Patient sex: M
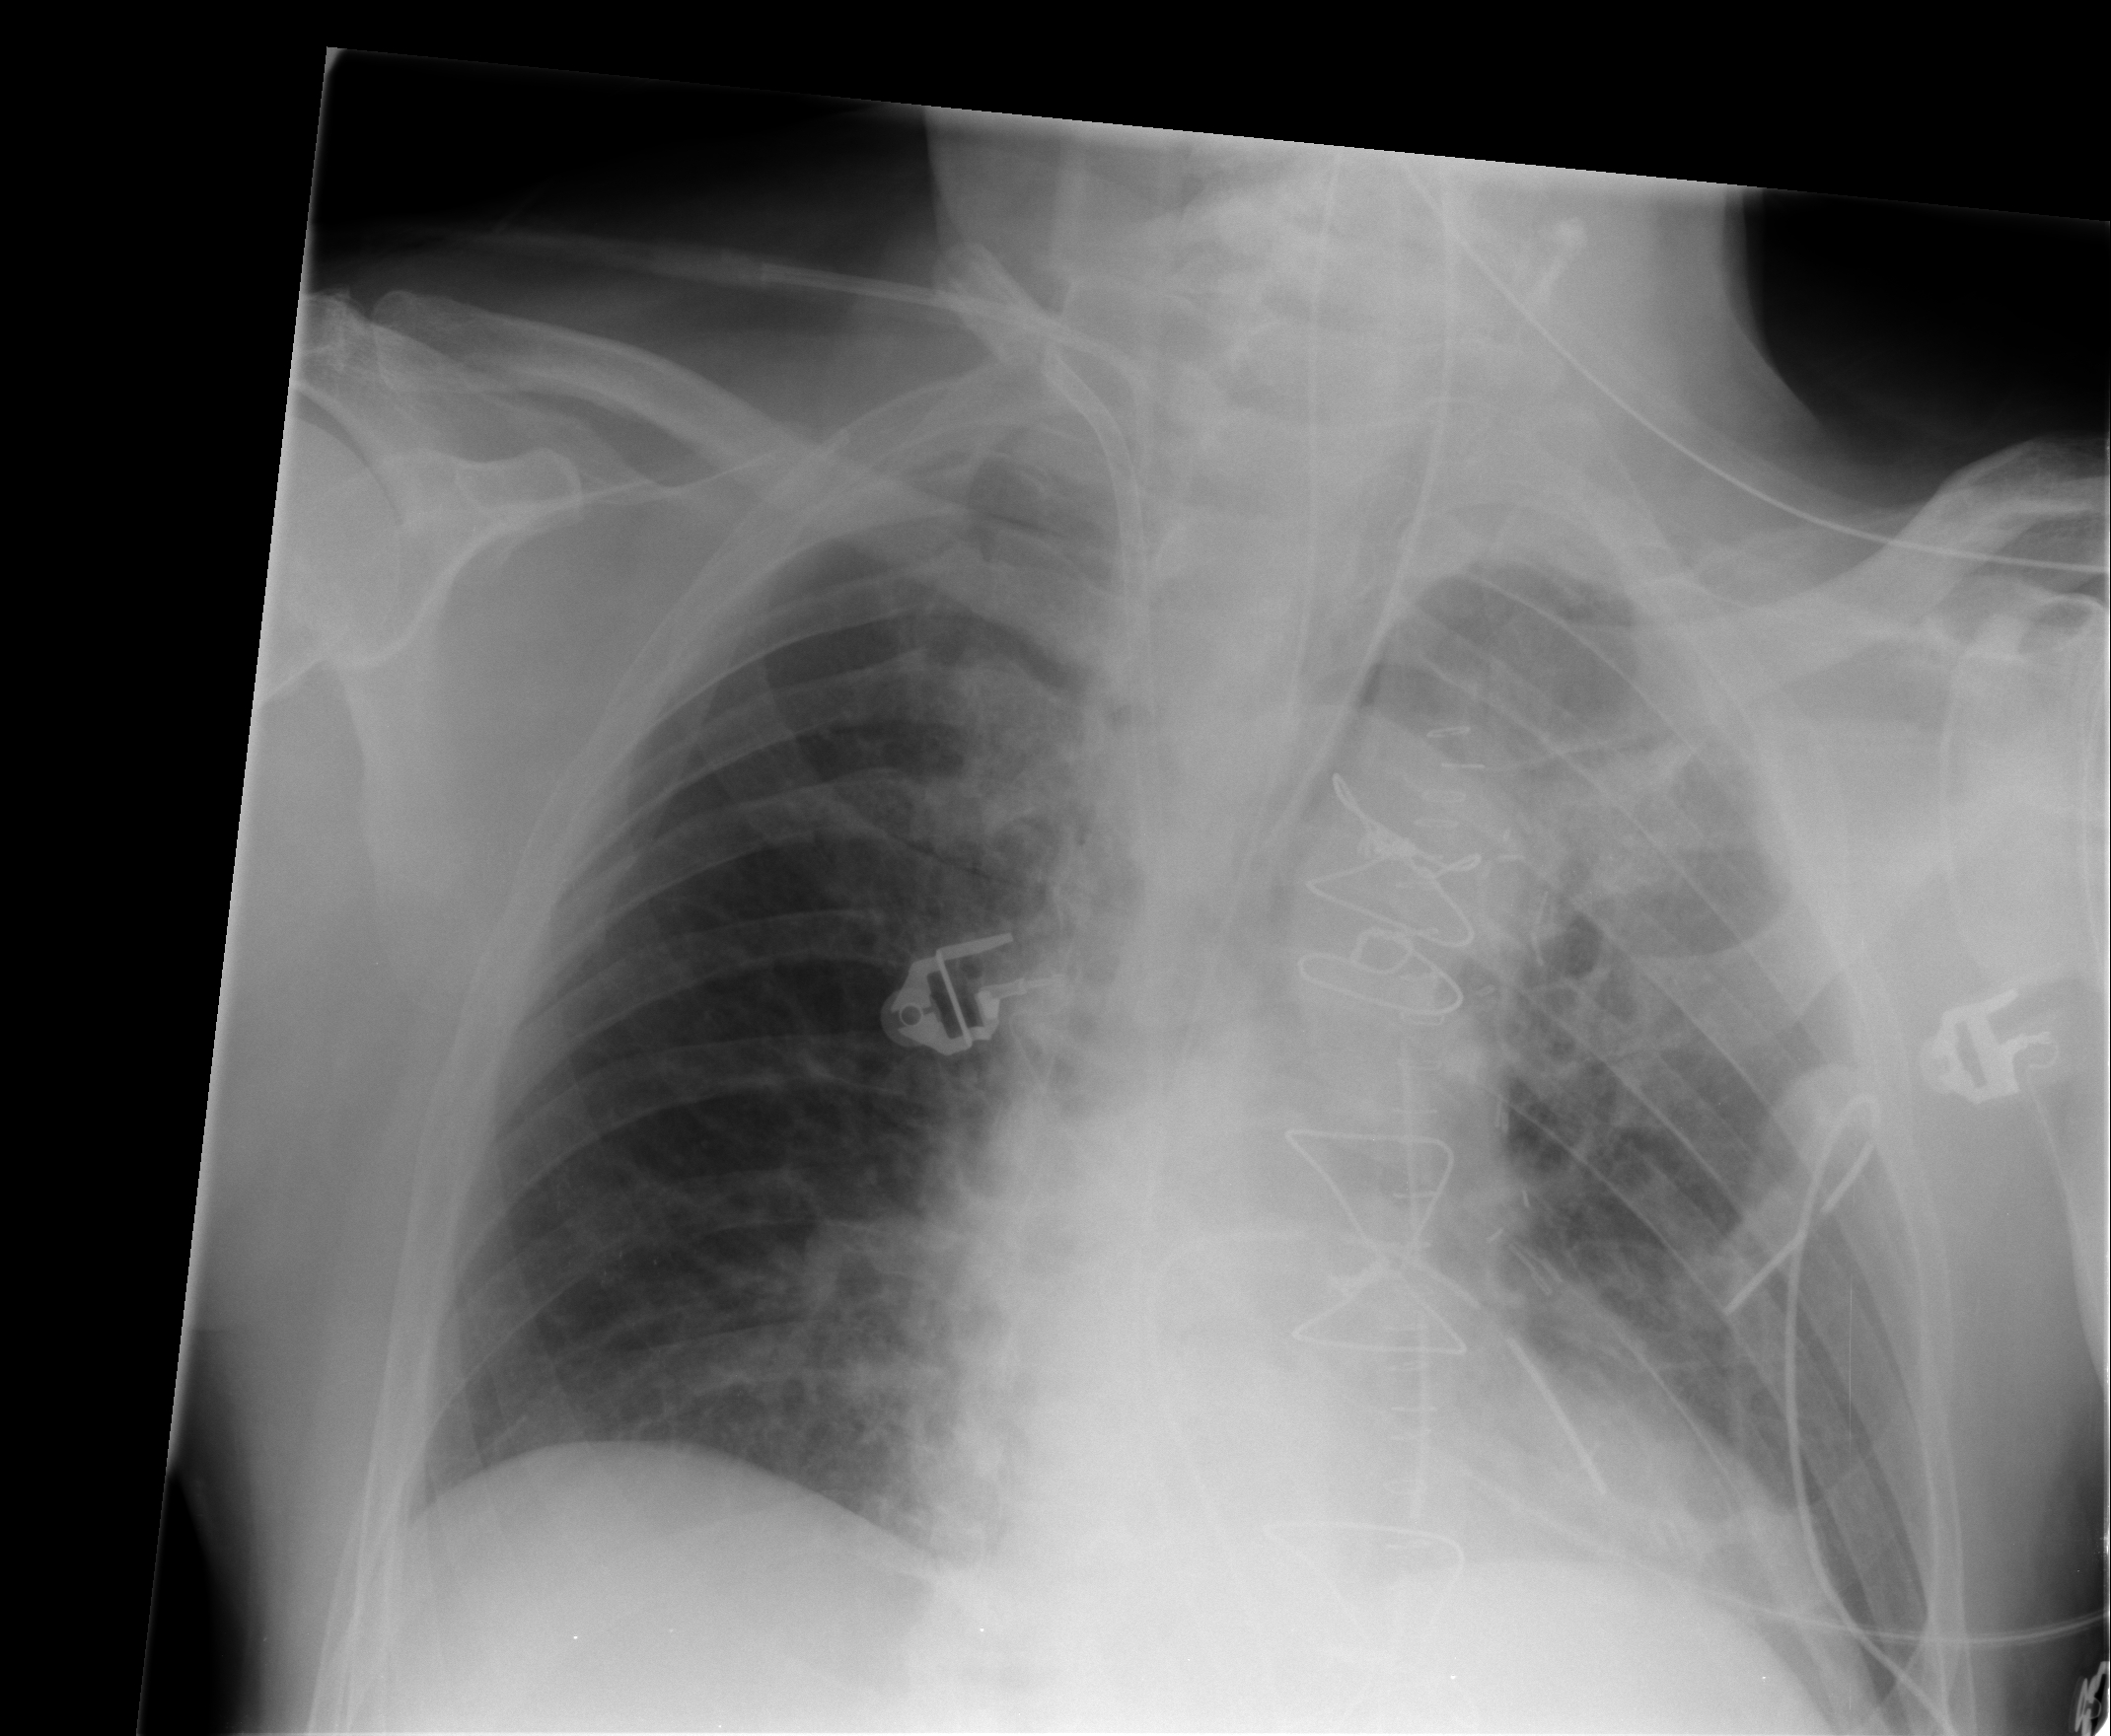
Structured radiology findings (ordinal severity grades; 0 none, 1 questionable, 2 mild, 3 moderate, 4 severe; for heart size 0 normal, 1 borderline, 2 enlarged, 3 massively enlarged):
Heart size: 2
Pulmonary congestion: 1
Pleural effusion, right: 0
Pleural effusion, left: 0
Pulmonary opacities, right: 0
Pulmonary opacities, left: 2
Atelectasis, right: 0
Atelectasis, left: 2